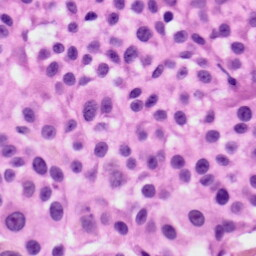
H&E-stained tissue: Skin